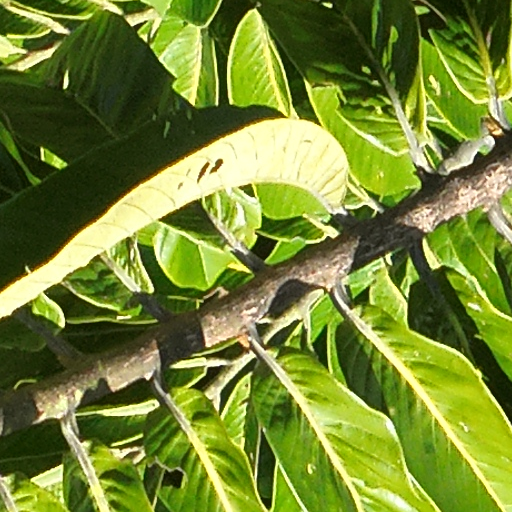
Species: Virola surinamensis
GBIF accepted scientific name: Virola surinamensis
Crown area (m\u00b2): 143.842